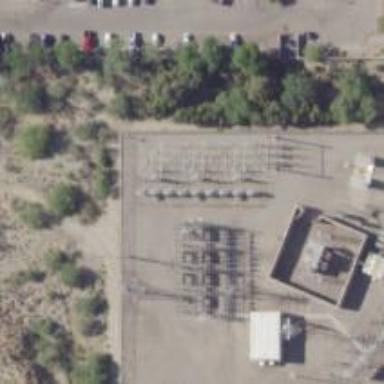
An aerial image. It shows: Switch used for power control.